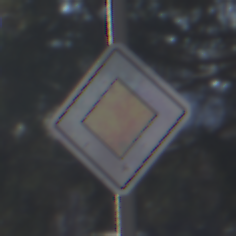
Verkehrszeichen: Vorfahrtsstrasse
Umgebung: Outdoor, Special
Tageszeit: MorningAfternoon
Wetter: Clear
Licht: Natural
Jahreszeit: Winter
Kontrast: HighContrast